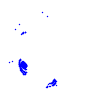
Particle: kaon